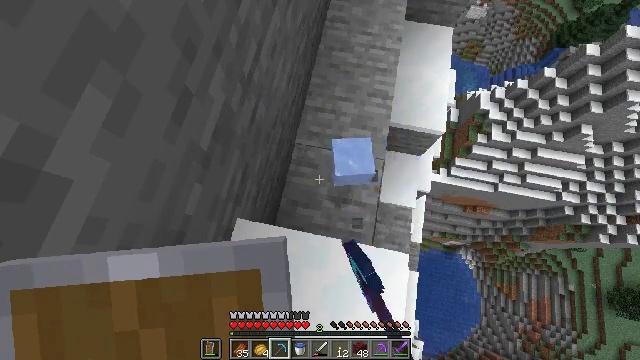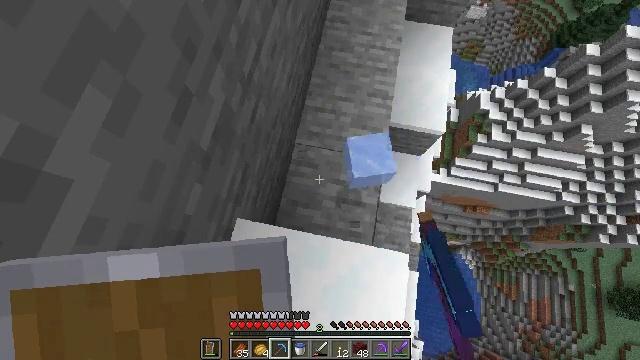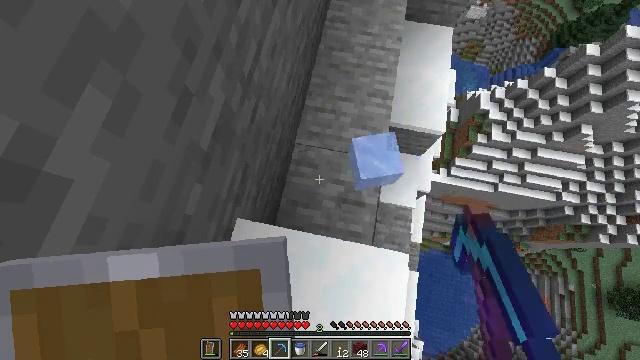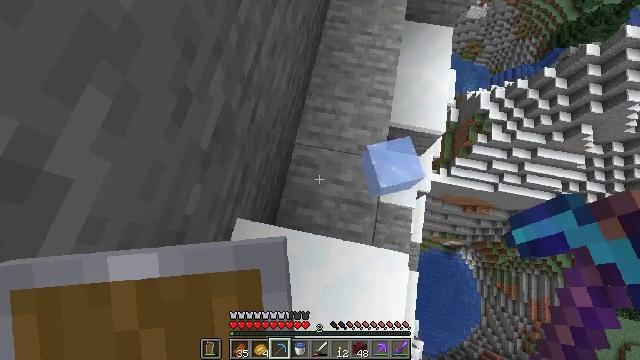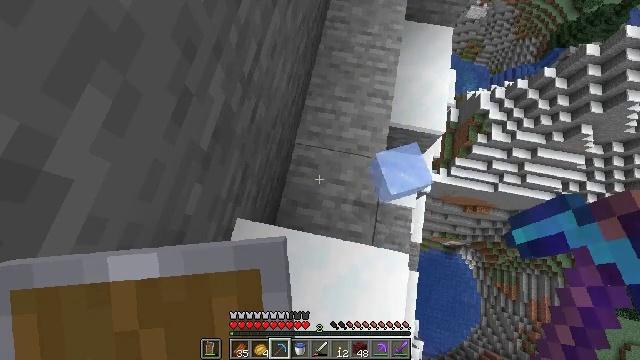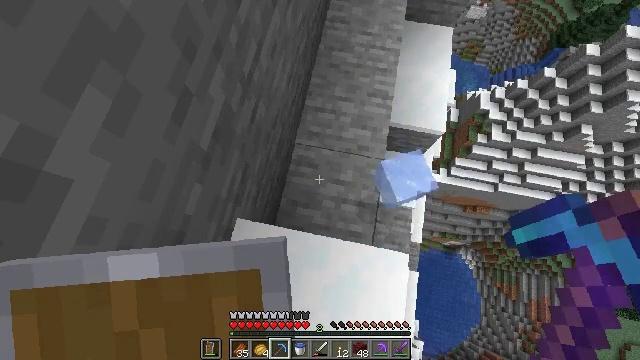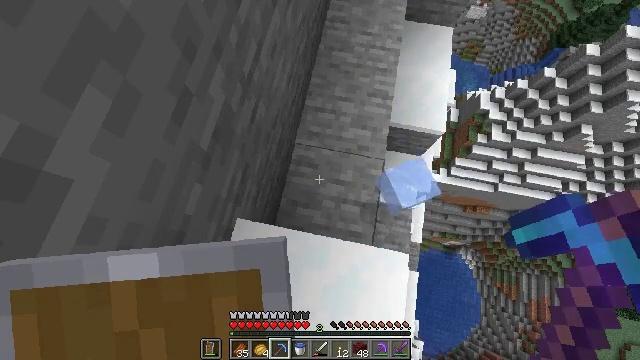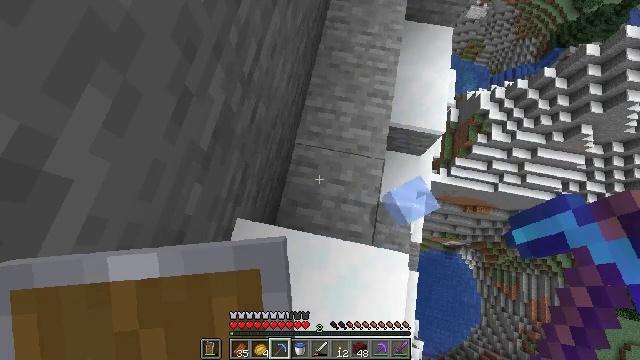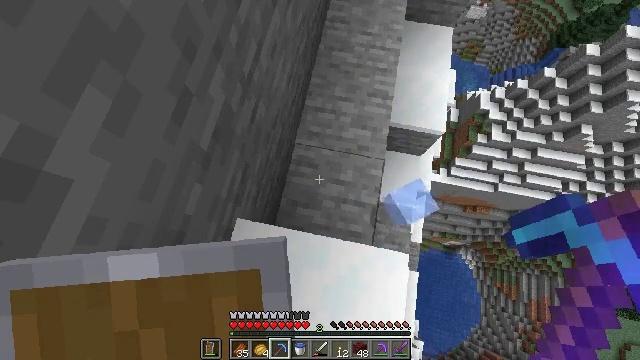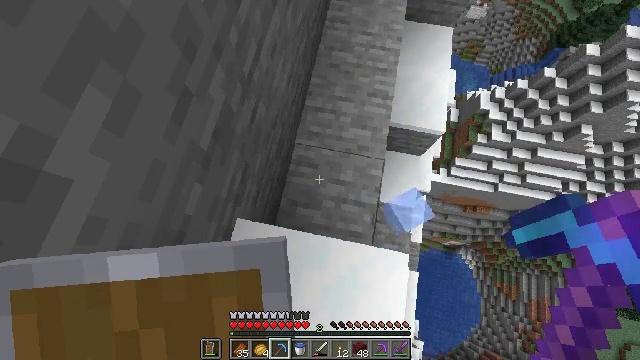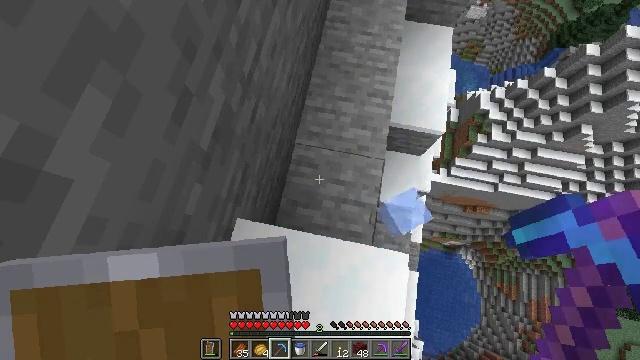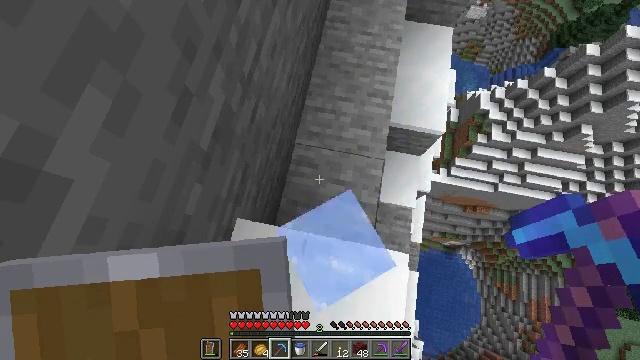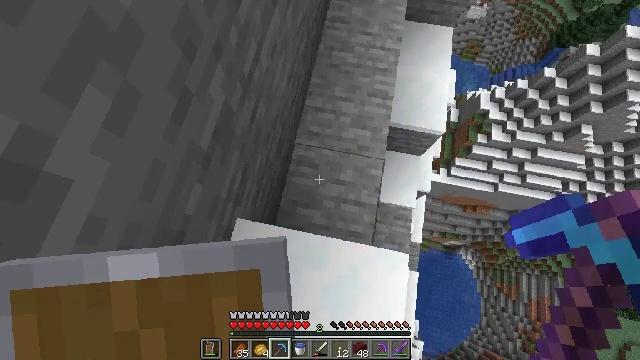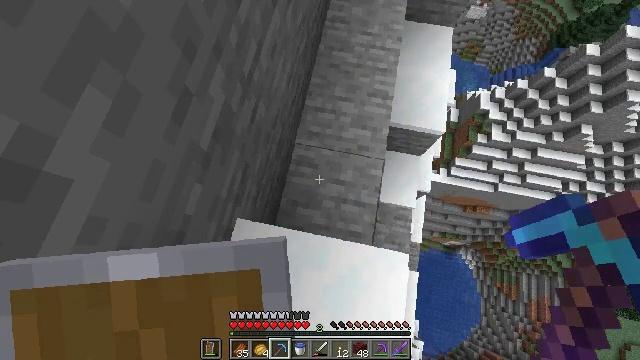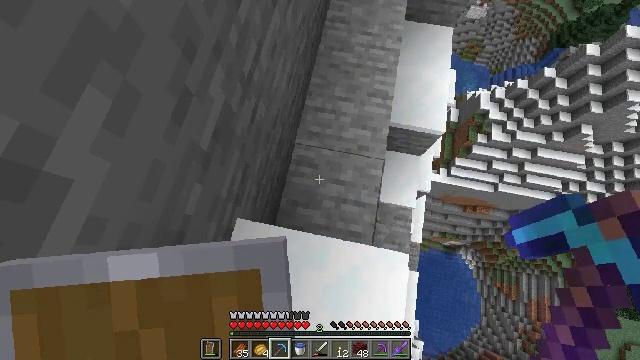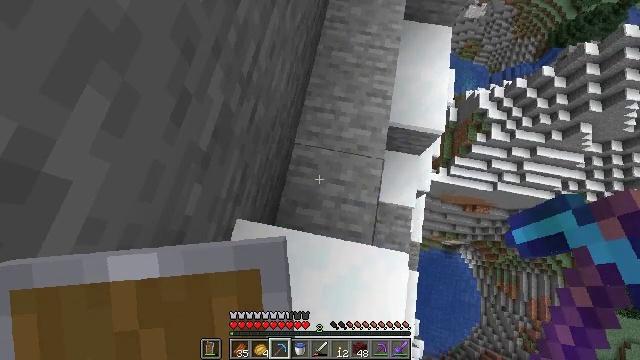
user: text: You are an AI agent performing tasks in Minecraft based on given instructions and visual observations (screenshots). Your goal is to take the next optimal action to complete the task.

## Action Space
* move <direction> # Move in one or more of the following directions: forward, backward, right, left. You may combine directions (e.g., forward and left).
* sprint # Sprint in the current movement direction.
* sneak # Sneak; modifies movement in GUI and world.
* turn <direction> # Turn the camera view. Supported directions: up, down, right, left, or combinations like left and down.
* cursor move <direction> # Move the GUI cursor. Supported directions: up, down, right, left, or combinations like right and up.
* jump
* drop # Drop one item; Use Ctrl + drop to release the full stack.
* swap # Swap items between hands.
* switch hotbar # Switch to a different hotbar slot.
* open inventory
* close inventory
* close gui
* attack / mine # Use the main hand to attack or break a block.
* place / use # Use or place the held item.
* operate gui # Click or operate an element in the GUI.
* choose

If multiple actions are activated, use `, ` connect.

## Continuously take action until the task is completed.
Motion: motion action
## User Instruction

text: Attack the ice to clear a path.
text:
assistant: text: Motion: no_op
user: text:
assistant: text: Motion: no_op
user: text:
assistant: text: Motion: no_op
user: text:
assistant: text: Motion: no_op
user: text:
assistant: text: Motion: no_op
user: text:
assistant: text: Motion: no_op
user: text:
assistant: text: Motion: no_op
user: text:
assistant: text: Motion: no_op
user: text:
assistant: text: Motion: no_op
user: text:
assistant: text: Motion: no_op
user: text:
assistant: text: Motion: no_op
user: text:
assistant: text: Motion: no_op
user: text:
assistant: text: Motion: no_op
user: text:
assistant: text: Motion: no_op
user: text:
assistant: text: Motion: no_op
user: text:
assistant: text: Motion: turn right
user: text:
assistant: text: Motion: no_op
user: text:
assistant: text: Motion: no_op
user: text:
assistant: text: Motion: turn up
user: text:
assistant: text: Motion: turn right and up
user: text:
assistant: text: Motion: turn left and up
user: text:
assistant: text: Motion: turn left and up
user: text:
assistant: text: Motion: turn left and up
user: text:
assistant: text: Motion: turn left and up
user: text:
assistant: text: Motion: turn left
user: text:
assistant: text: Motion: turn left
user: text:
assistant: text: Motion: turn left
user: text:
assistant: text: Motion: turn left
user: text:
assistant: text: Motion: move forward
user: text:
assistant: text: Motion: move forward